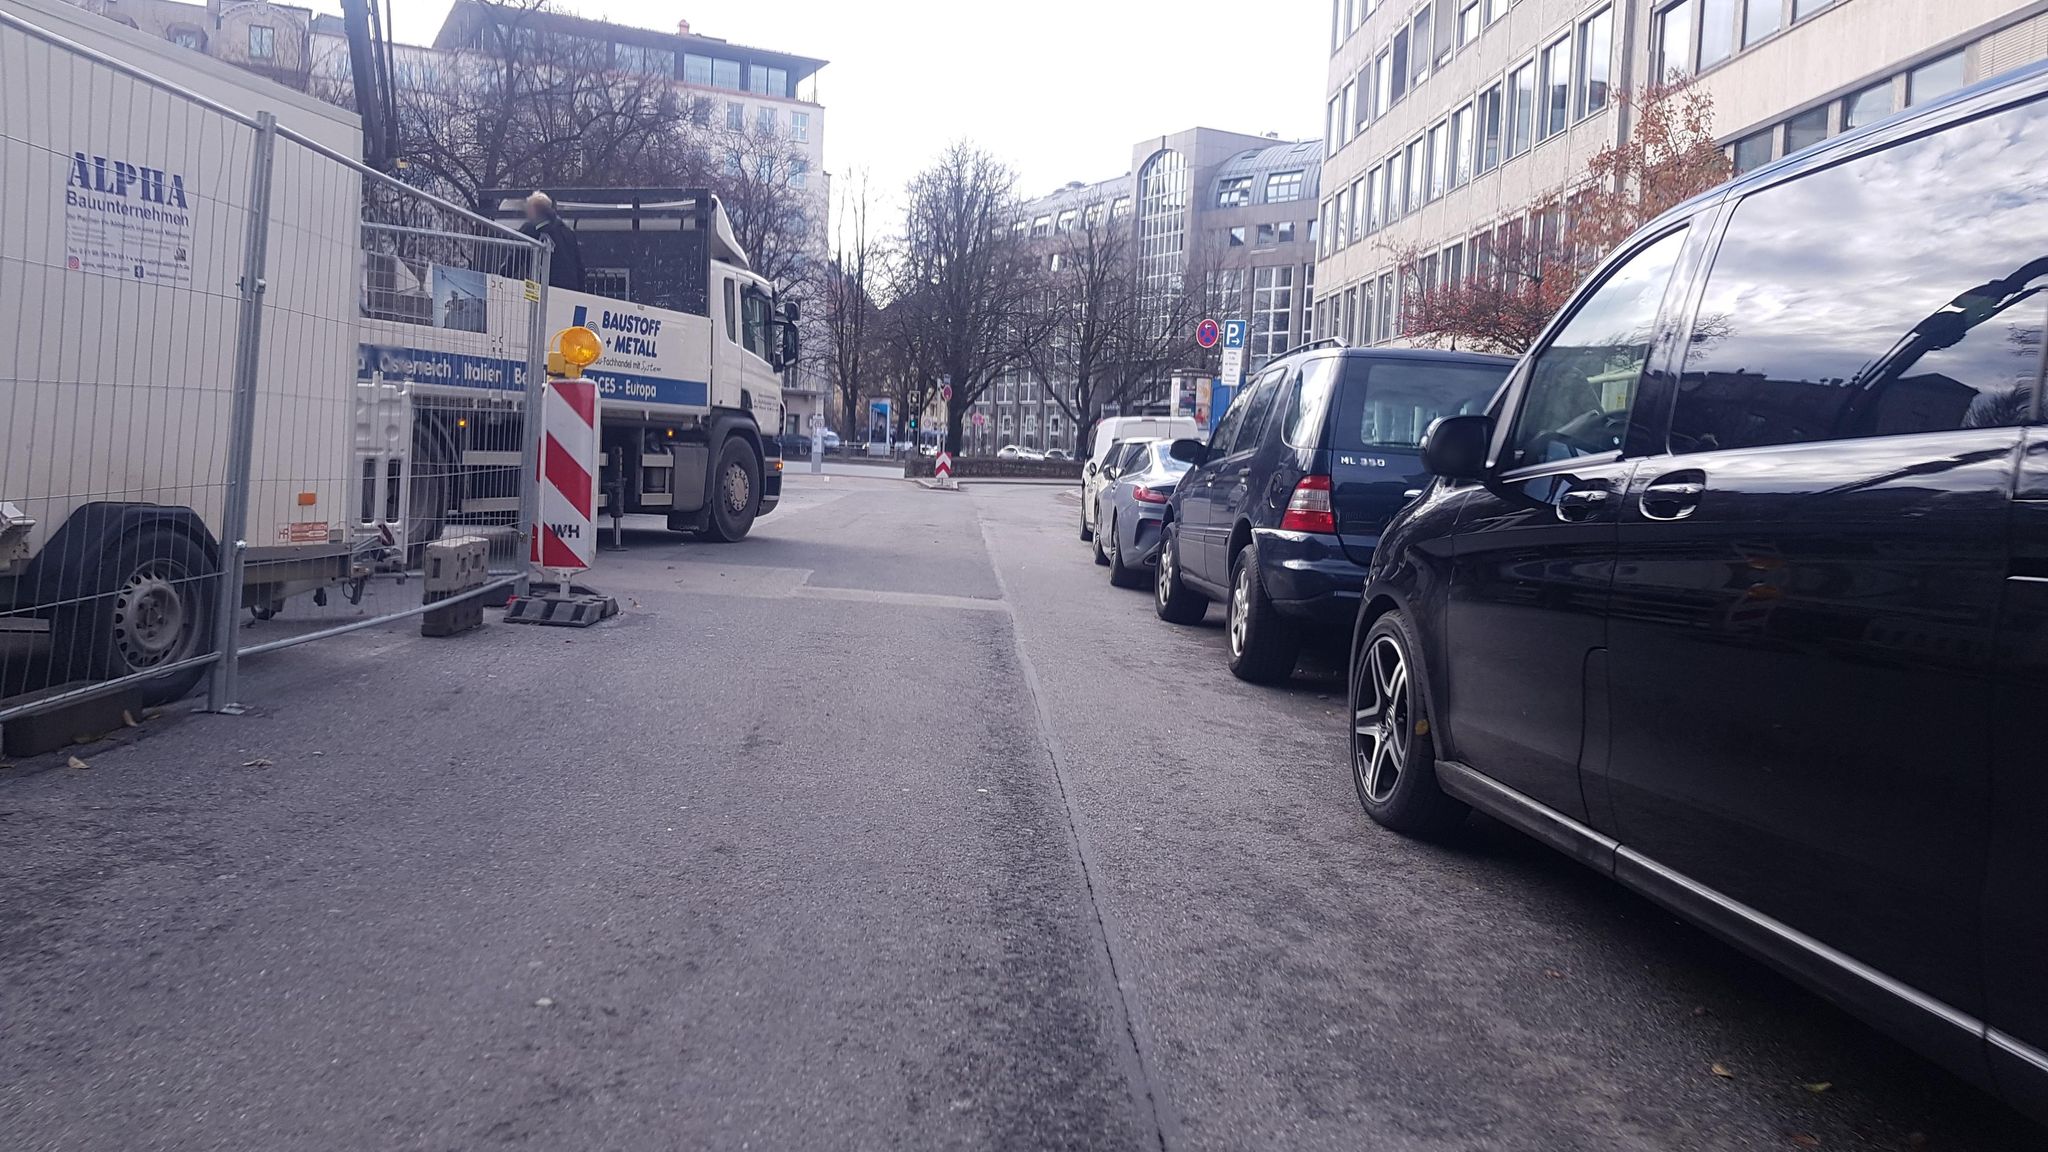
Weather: clear
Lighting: day
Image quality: good
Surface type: walking surface
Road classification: residential
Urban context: urban centre
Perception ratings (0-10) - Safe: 6.55, Lively: 8.85, Beautiful: 7.19, Boring: 2.34, Depressing: 3.28, Wealthy: 6.71